Question: In a mySQL database I have two populated tables. Their structures are as in the image. When trying to relate them on (in PhpMyAdmin), an error appears: "Relation could not be added". I have more than 6000 records in each table. Apparently, the error comes from a missing foreign key from the parent table. Is there an SQL command that can help me find this missing key?

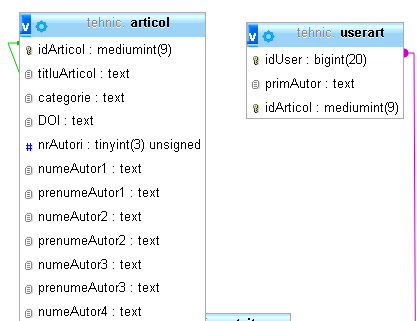
Answer: You can find the missing key by using this command
'SELECT * FROM userart WHERE idArticol NOT IN (SELECT idArticol FROM articol)'
This will give you all entrys in userart having an idArticol that is not in articol.idArticol